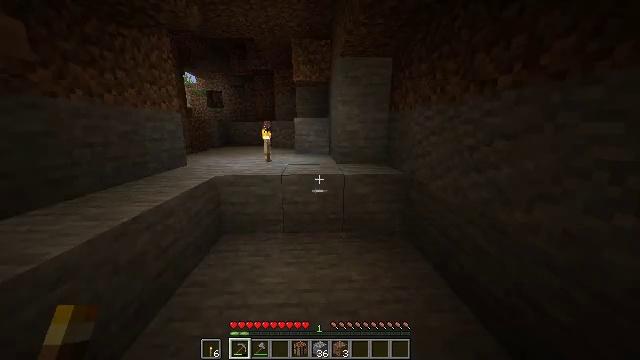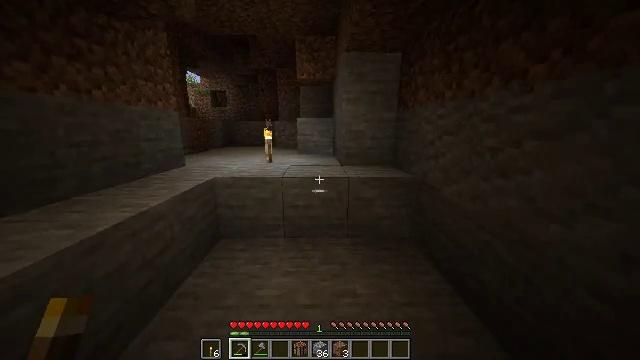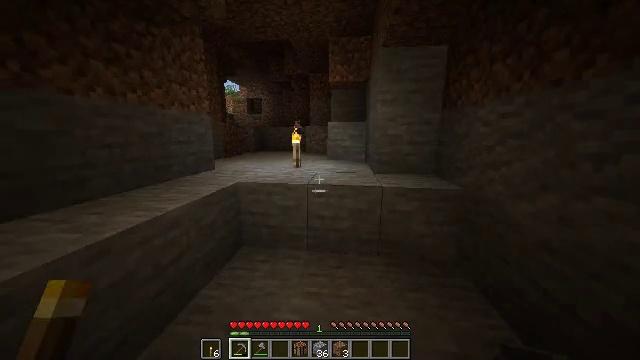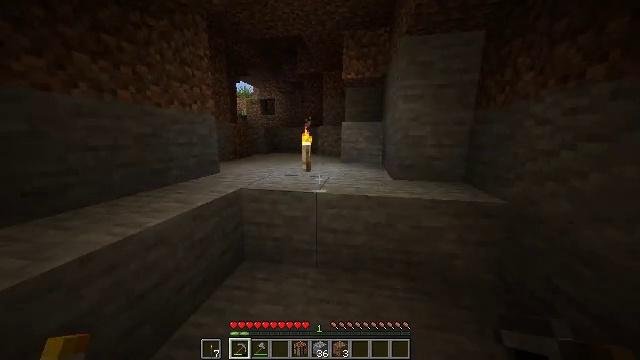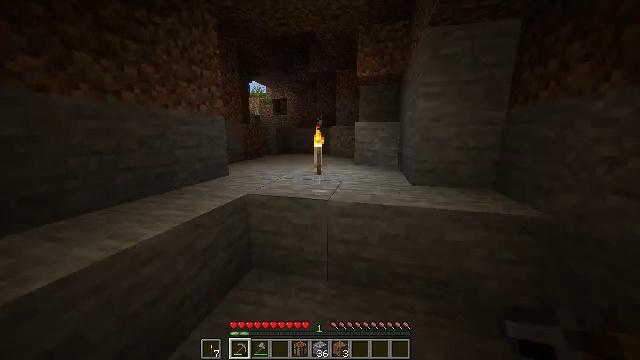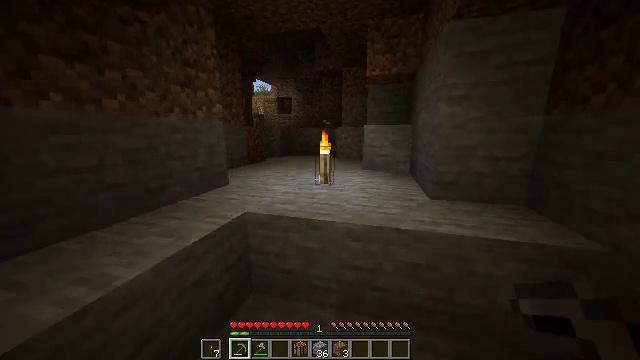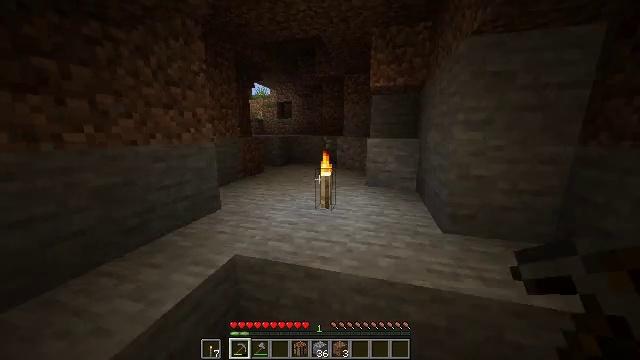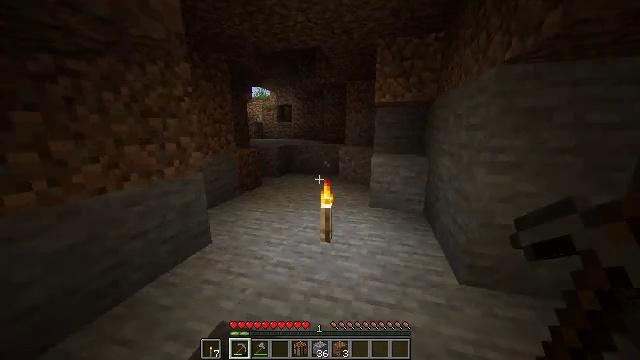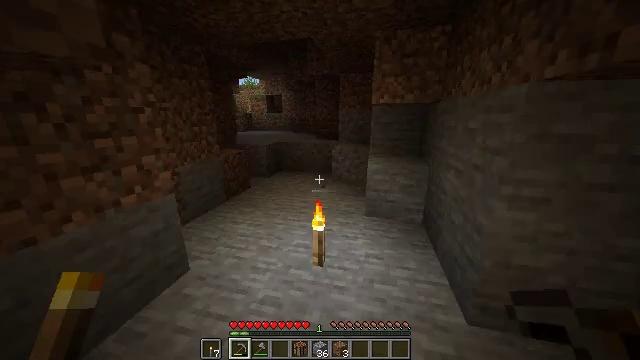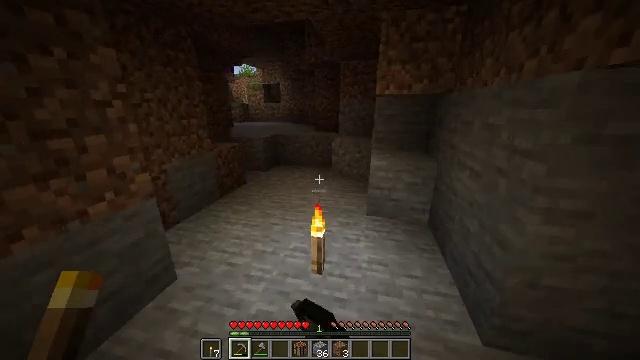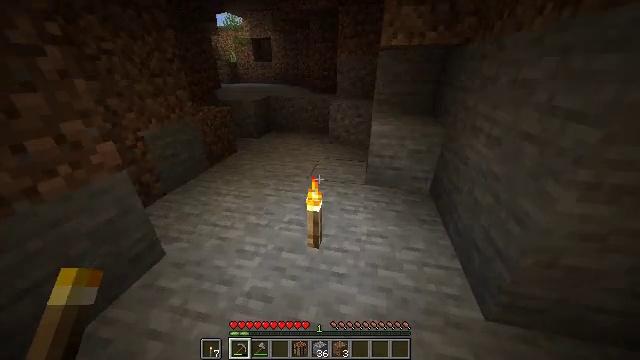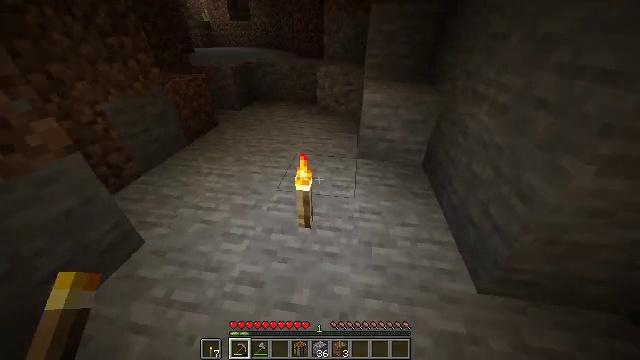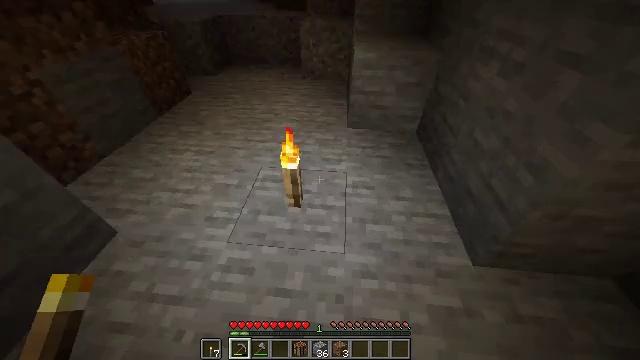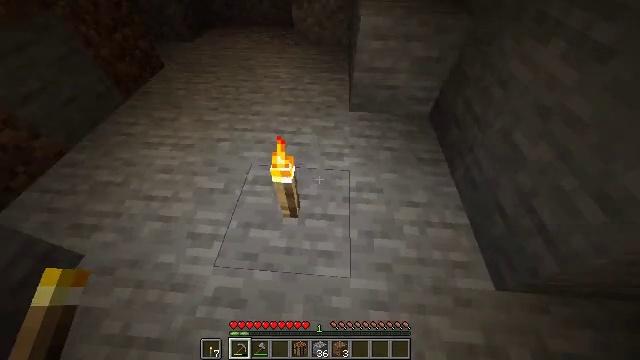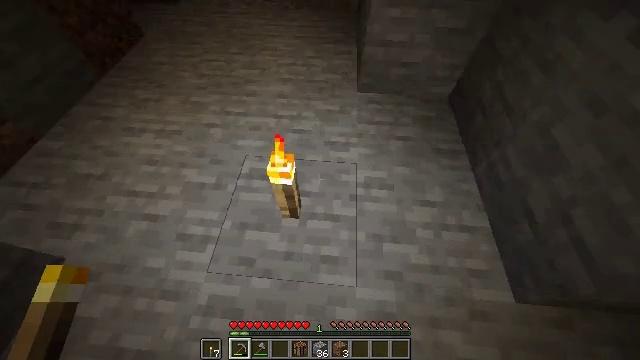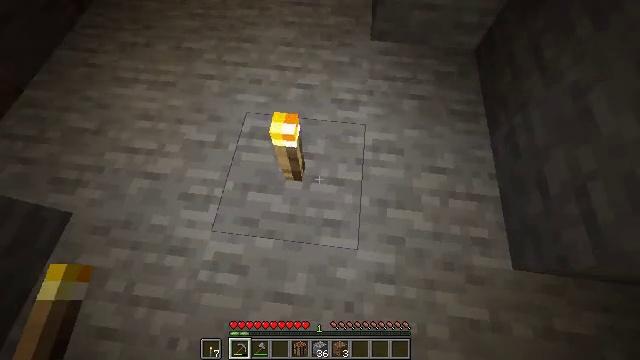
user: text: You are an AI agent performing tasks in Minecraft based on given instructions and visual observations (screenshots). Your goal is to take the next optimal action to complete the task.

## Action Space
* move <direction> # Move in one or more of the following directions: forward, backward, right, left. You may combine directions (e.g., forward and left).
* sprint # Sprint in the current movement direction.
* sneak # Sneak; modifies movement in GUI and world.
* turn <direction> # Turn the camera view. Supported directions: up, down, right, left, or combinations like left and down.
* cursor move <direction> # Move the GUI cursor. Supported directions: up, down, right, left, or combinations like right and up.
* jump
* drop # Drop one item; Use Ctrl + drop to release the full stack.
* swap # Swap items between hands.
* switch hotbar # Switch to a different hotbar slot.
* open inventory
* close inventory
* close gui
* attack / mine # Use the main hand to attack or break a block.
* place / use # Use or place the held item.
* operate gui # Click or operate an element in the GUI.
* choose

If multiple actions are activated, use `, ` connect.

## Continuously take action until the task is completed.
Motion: motion action
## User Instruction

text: Retrieve the torch.
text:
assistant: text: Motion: move forward, sprint, turn left
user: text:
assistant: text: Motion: move forward, sprint, turn left and up
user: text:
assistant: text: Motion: move forward, sprint, turn left
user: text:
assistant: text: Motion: move forward, sprint, turn left
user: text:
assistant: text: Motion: move forward, sprint, turn left, jump
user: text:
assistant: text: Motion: move forward, sprint, jump
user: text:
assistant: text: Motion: move forward, sprint, jump
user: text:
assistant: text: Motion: move forward, sprint, turn right and down, attack / mine, jump
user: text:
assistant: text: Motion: move forward, sprint, turn down, attack / mine
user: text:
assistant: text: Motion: move forward, sprint, turn right and down, attack / mine
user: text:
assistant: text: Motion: move forward, sprint, turn right and down
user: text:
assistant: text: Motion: move forward, turn right and down
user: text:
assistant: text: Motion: turn right and down
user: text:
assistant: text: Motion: turn down
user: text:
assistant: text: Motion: move back, turn left and down
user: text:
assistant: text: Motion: move back, turn down
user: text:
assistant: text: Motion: move back
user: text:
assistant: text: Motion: move back, turn left and down, attack / mine
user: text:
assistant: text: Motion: turn left and down, attack / mine
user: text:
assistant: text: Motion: turn left and up
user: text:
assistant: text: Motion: turn left and up
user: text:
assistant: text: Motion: turn right and up
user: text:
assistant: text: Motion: turn right and up
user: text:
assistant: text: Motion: turn right and up
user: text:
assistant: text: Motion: turn right and down, attack / mine
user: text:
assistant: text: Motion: attack / mine
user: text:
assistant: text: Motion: attack / mine
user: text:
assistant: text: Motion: no_op
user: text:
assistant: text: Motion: turn down
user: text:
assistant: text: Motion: no_op